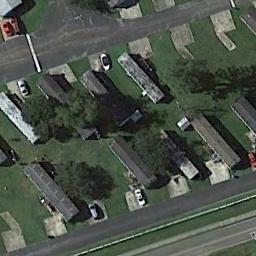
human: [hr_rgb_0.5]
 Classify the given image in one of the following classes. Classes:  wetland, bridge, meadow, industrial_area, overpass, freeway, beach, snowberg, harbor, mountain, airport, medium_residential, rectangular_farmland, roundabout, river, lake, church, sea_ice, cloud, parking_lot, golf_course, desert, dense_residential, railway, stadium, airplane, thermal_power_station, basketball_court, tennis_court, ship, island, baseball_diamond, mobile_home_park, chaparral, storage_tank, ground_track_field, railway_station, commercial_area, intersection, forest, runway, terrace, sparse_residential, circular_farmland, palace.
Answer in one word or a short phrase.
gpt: mobile_home_park